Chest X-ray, AP view. Patient: 33 years old, sex M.
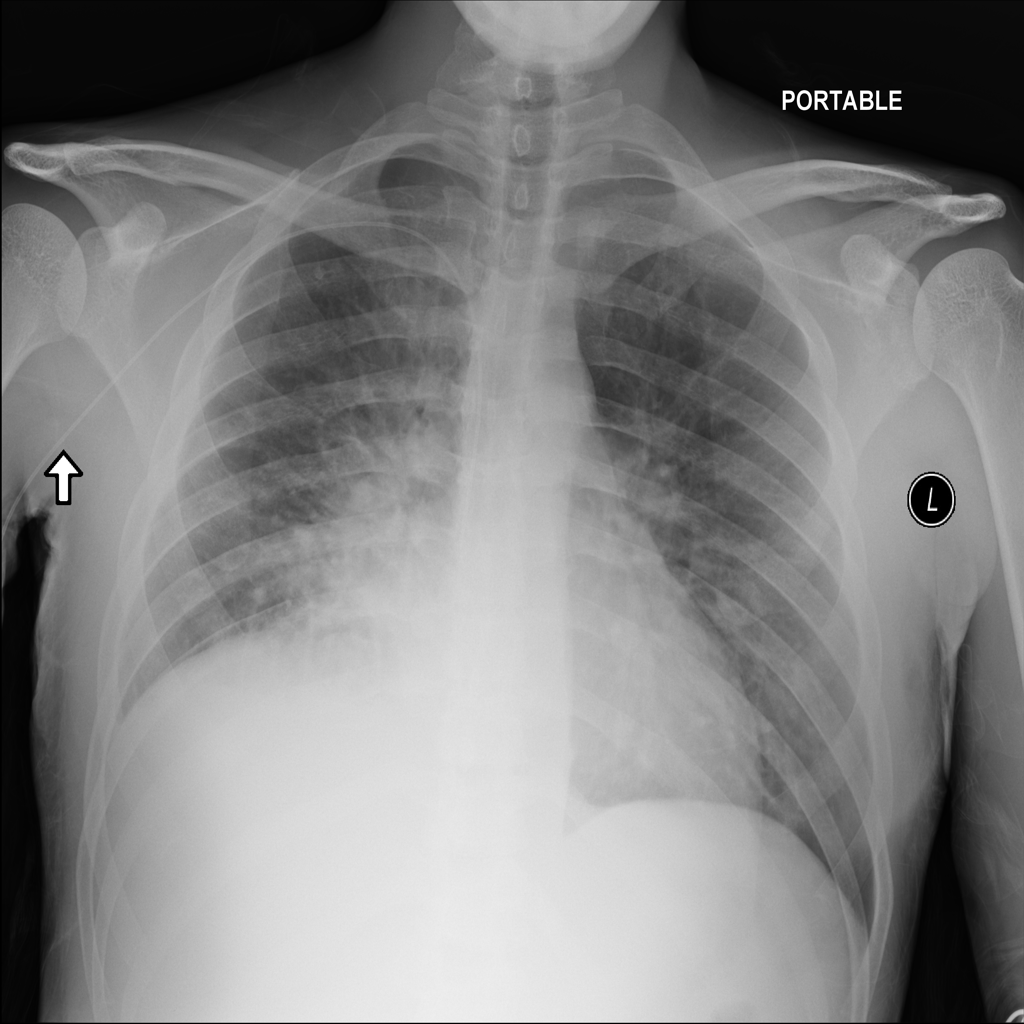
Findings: Infiltration